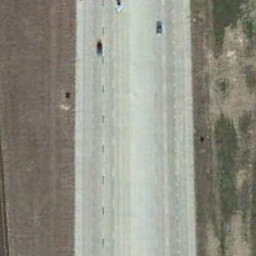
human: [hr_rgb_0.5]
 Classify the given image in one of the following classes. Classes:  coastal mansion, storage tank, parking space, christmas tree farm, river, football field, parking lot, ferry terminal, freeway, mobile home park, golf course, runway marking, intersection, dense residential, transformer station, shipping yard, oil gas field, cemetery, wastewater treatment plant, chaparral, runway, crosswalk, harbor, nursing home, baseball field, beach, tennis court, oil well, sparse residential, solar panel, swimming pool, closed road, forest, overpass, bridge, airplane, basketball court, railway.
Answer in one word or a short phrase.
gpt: freeway